Question: Is there any way to make a user interface in WPF that replicates the following diagram?

The idea was to have a control with three possible directions. In this control users could select the direction they want to add a new point.
For saving the point informations I was planning on using a structure like this:
'''
private Node root;
public class Node
{
public int Key;
public string Value;
public Node left, right, forward;
//....
}
'''
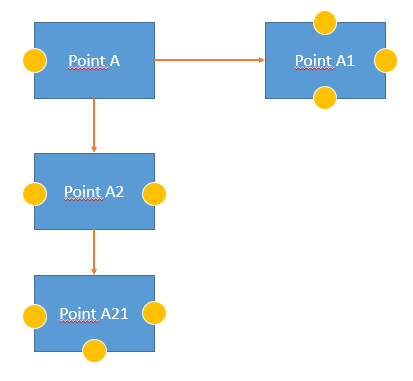
Answer: > Is there any way to make a user interface in WPF that replicates the following diagram?
Yes. This is definitely possible in WPF. Many third party components, such as <URL>, demonstrate that this can be done.
If you are going to implement this yourself, I'd recommend by starting with <URL>. This tutorial walks through the basics of drawing on a WPF 'Canvas'.